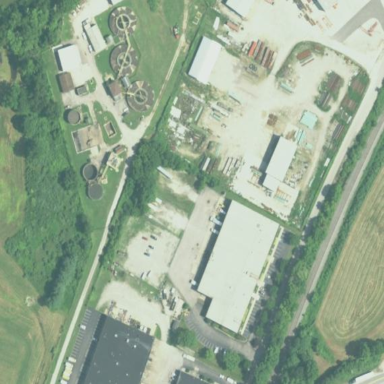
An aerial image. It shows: Wastewater plant.